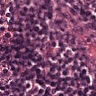
Metastatic tissue present: no